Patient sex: M
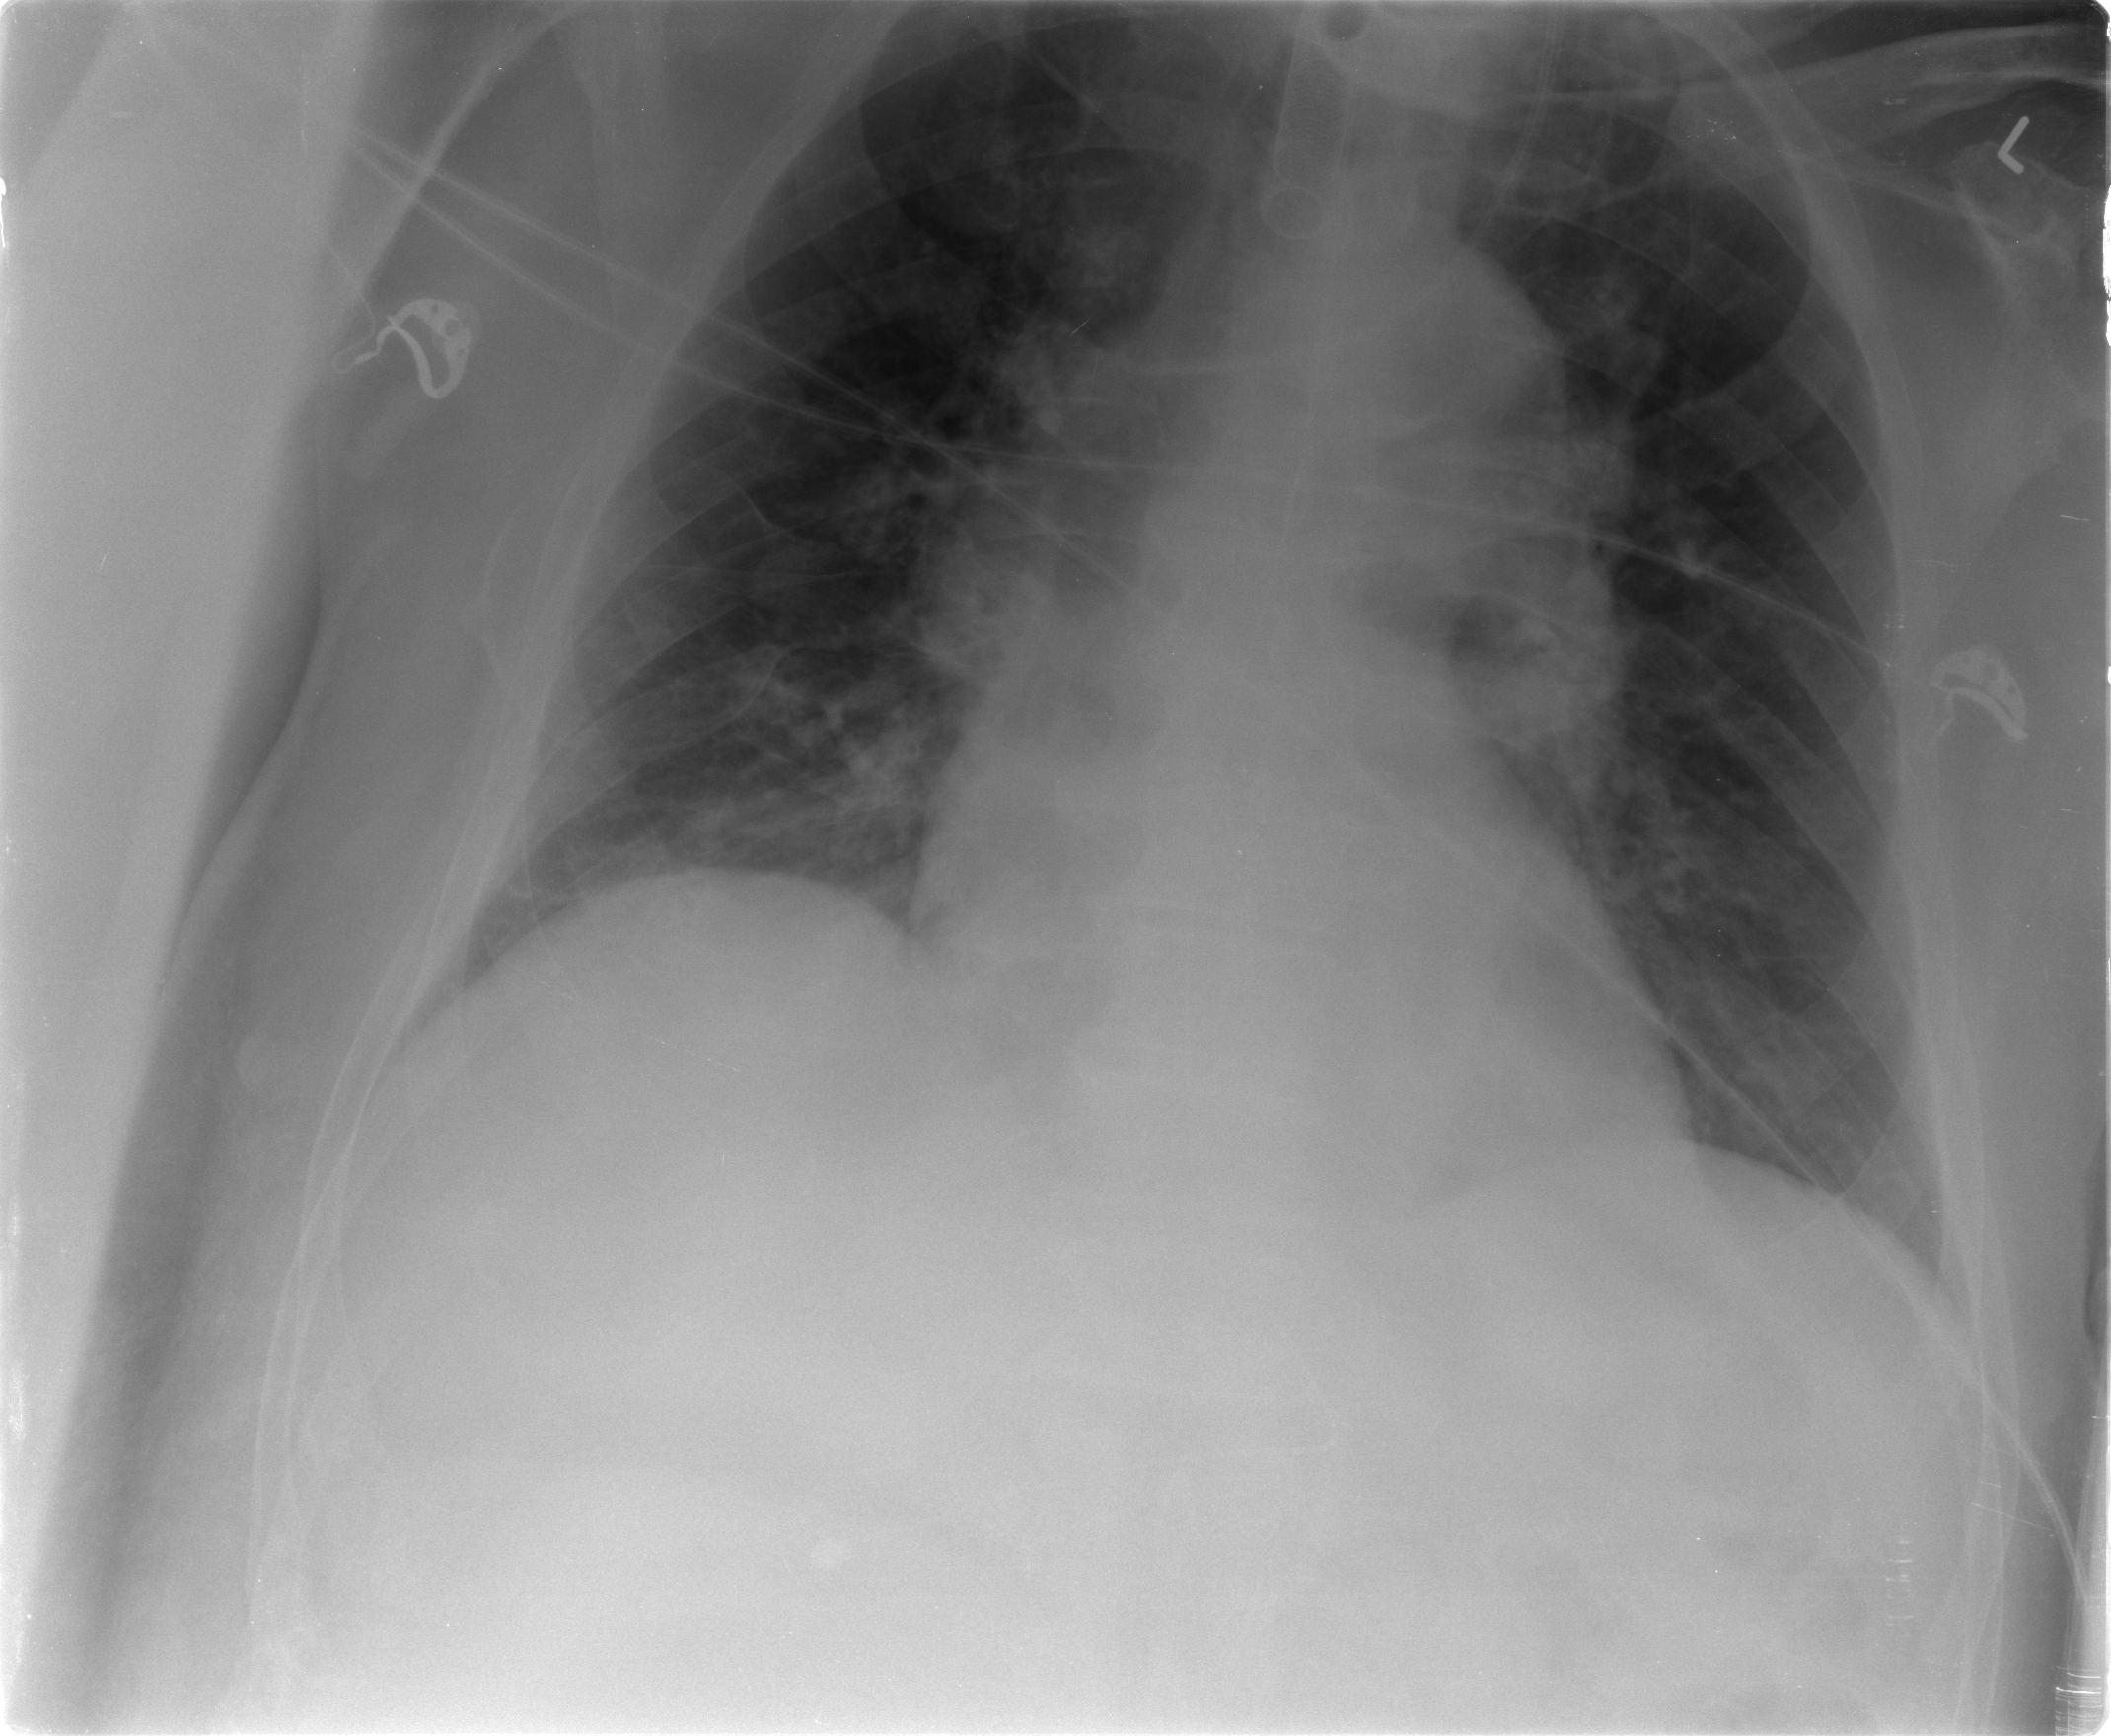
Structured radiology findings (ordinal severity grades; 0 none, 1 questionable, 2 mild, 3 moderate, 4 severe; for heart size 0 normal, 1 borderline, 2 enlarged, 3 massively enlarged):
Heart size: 0
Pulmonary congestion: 2
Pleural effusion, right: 1
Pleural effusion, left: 0
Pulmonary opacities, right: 1
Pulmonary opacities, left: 0
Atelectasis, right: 2
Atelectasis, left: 3